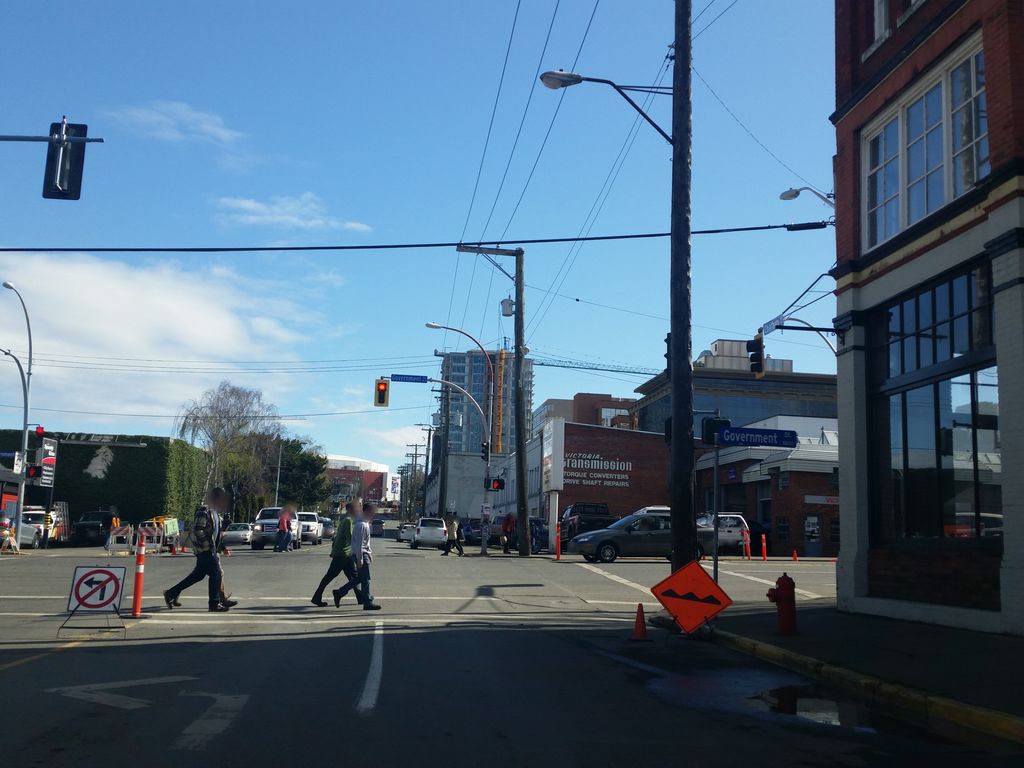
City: victoria